Question: This time i'm having an issue with the actual rendering of my model. I can load it all through the Libgdx loadObj() function, and render it using GL10_Triangles, however i keep getting missing triangles in my model (it seems like only half the models are being rendered). I've tried the old ObjLoad function (commented out) and also the different render styles but nothing seems to work.
And yes I have checked the model in Blender and the model is complete without missing faces.
See the print screen below, and the code below that.
Any help would be fantastic, it's very frustrating as i'm so close to getting this to work.

And here's the code.
'''
public class LifeCycle implements ApplicationListener {
Mesh model;
private PerspectiveCamera camera;
public void create() {
InputStream stream = null;
camera = new PerspectiveCamera(45, 4, 4);
try
{
stream = Gdx.files.internal("Hammer/test_hammer.obj").read();
//model = ModelLoaderOld.loadObj(stream);
model = ObjLoader.loadObj(stream,true);
stream.close();
}
catch (IOException e) {
// TODO Auto-generated catch block
e.printStackTrace();
}
Gdx.gl.glEnable(GL10.GL_DEPTH_TEST);
Gdx.gl10.glTranslatef(0.0f, 0.0f, -3.0f);
}
protected float rotateZ = 0.1f;
protected float increment = 0.1f;
public void render()
{
Gdx.app.log("LifeCycle", "render()");
Gdx.gl.glClearColor(0.0f, 0.0f, 0.5f, 1.0f);
Gdx.gl.glClear(GL10.GL_COLOR_BUFFER_BIT | GL10.GL_DEPTH_BUFFER_BIT);
camera.update();
camera.apply(Gdx.gl10);
Gdx.gl10.glTranslatef(0.0f, 0.0f, -3.0f);
Gdx.gl10.glRotatef(rotateZ, rotateZ, 5.0f, rotateZ);
model.render(GL10.GL_TRIANGLES);
rotateZ += increment;
System.out.println(""+rotateZ);
}
}
'''
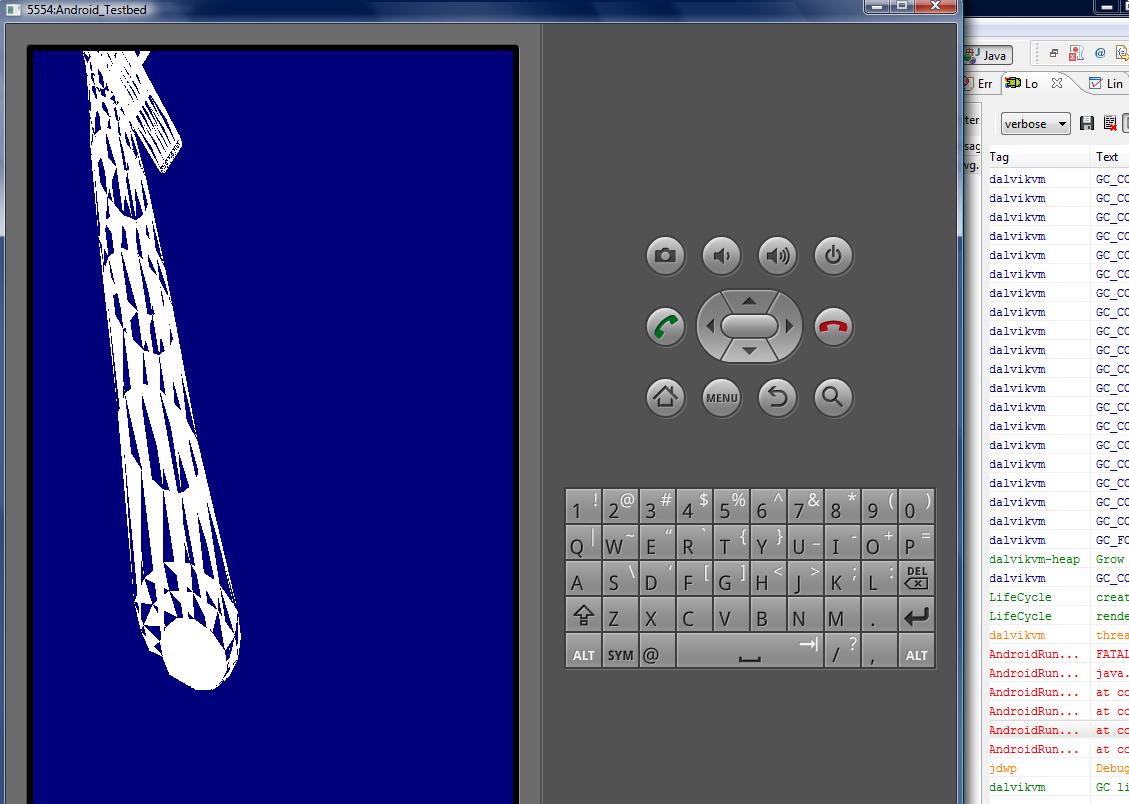
Answer: This actually looks like the OBJ file stores quads instead of triangles, but your loading routine just reads them as triangles (just reads the first 3 index groups of a face). Whereas Blender might (and should) be smart enough to handle quads, your loader routine isn't. So either write a better OBJ loader (but I guess this isn't your class), configure your OBJ loader to treat quads correctly (if possible), or export the model as triangles instead of quads (if possible).